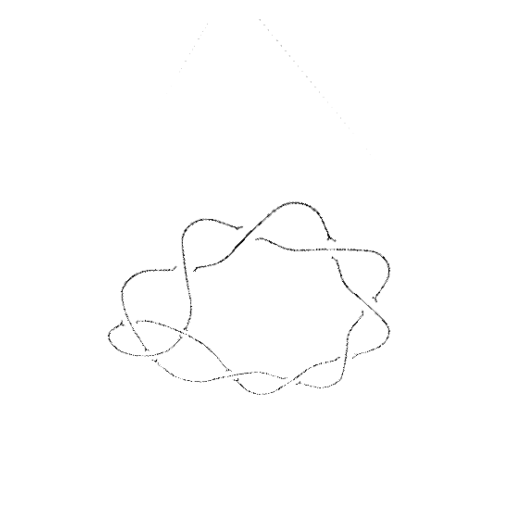
Crossing number: 10